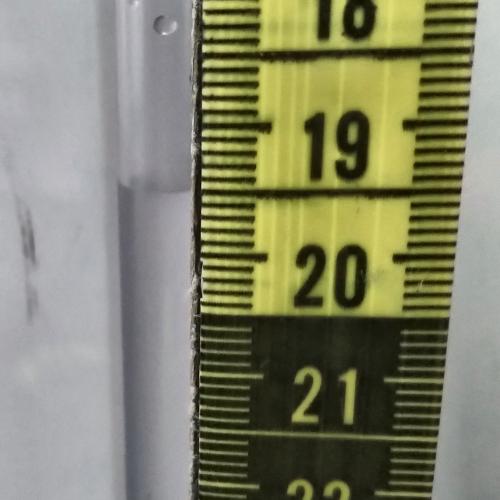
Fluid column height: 19.5 cm